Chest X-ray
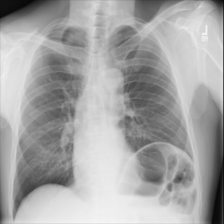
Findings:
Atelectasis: negative
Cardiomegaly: negative
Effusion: negative
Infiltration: negative
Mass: negative
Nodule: negative
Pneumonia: negative
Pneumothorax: negative
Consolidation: negative
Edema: negative
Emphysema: negative
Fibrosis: negative
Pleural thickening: negative
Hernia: negative